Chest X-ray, PA view. Patient: 50 years old, sex M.
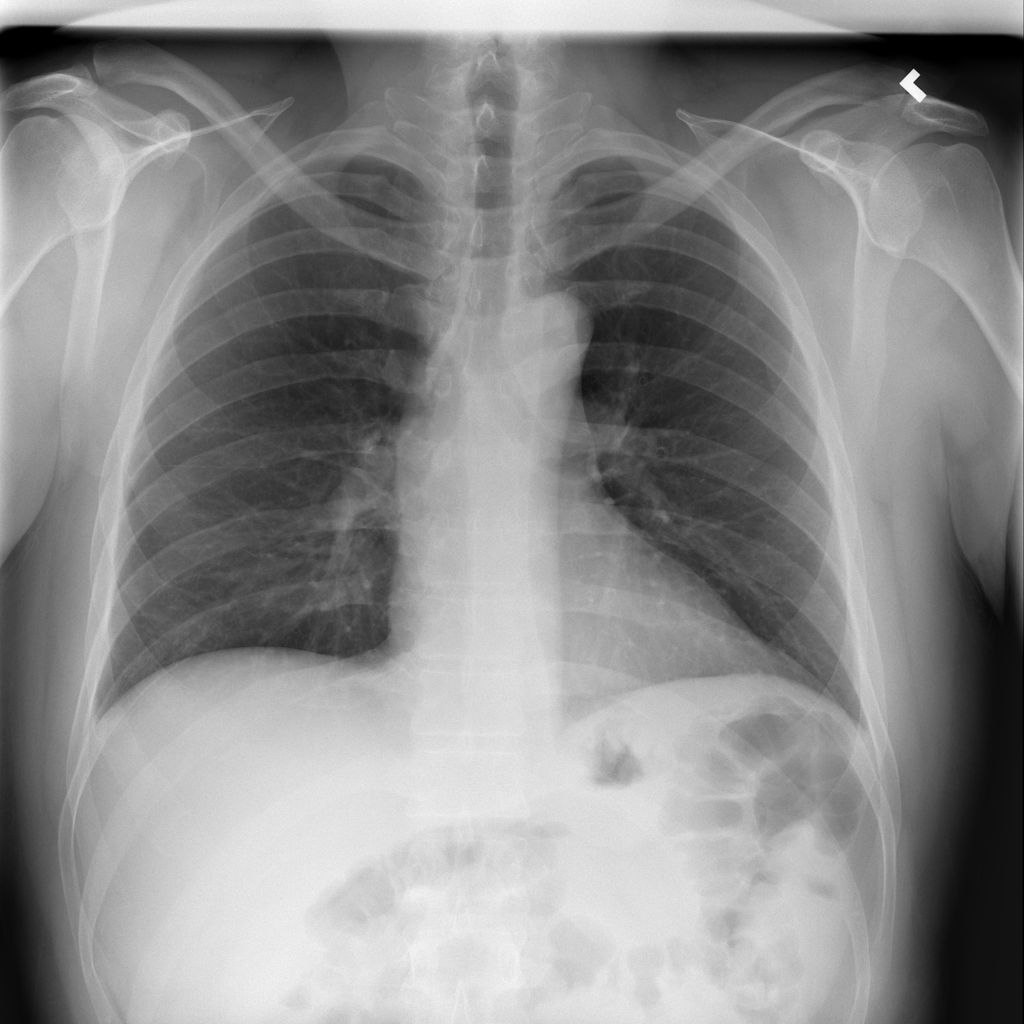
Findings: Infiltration